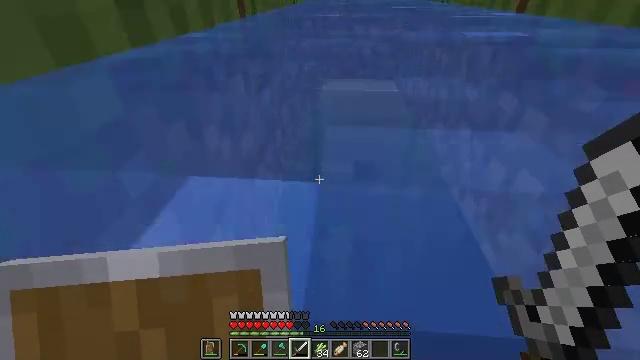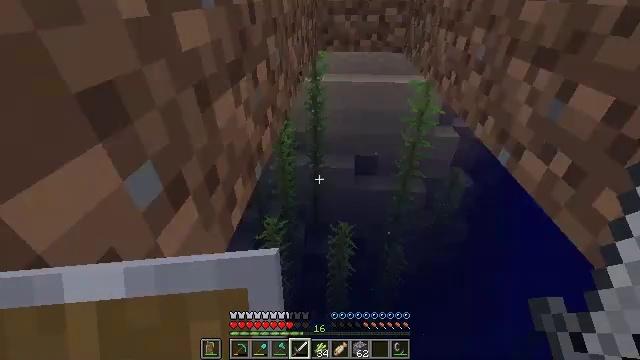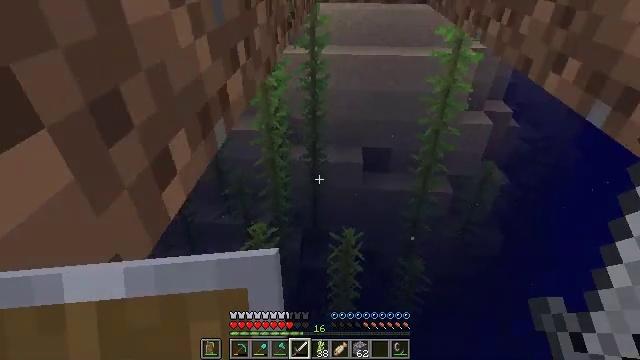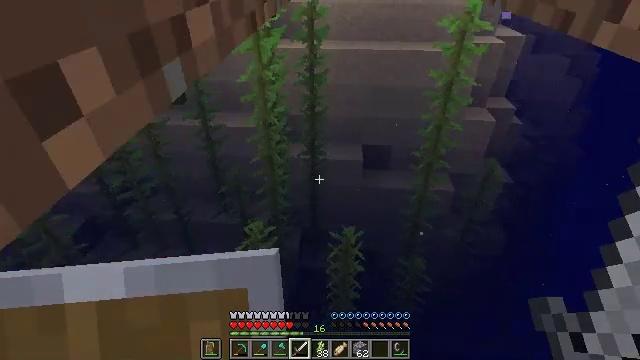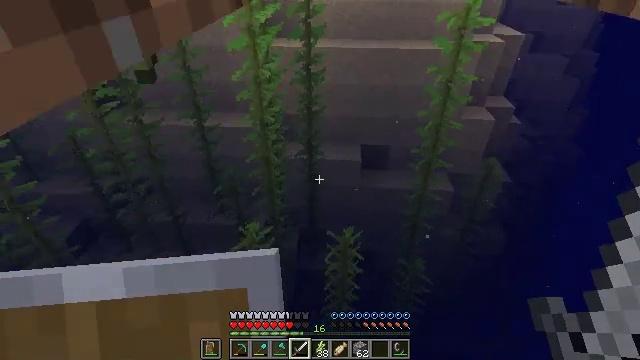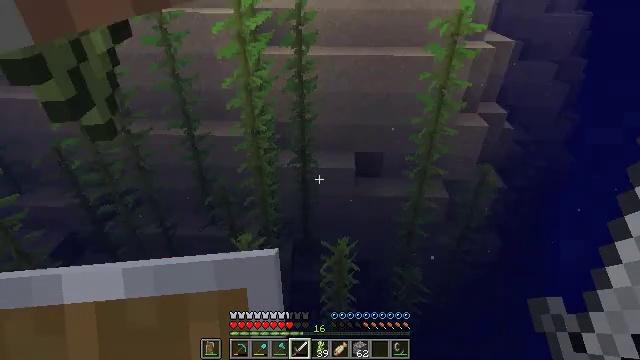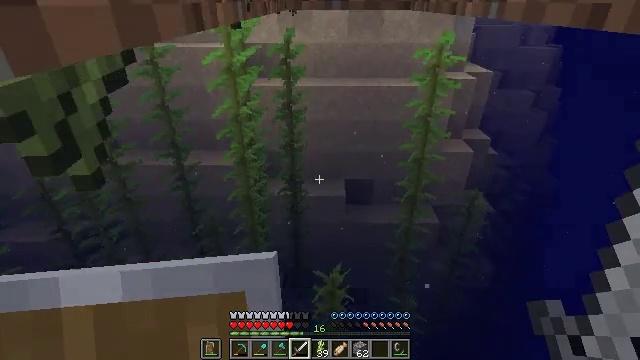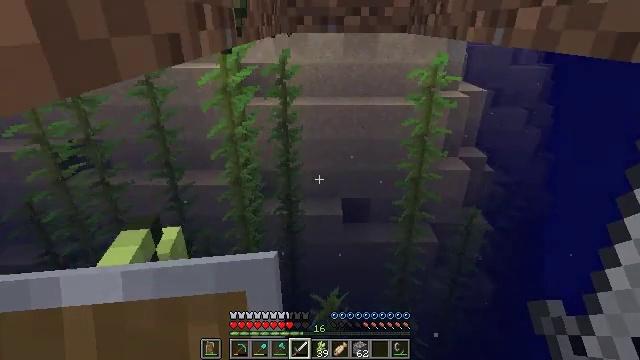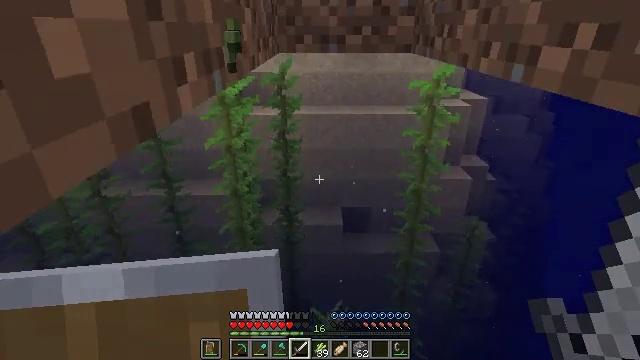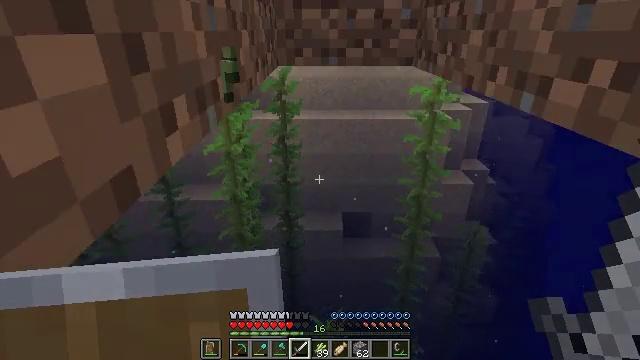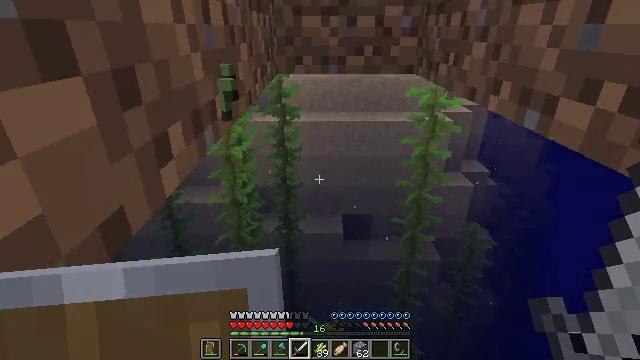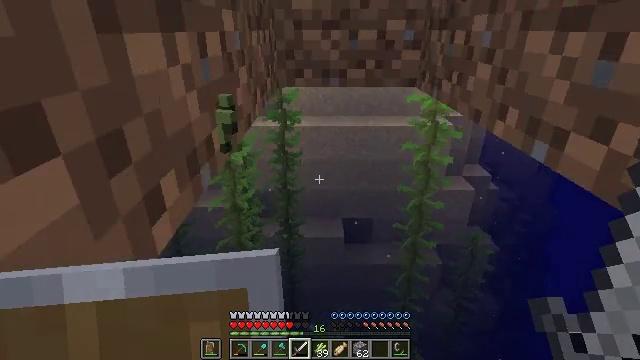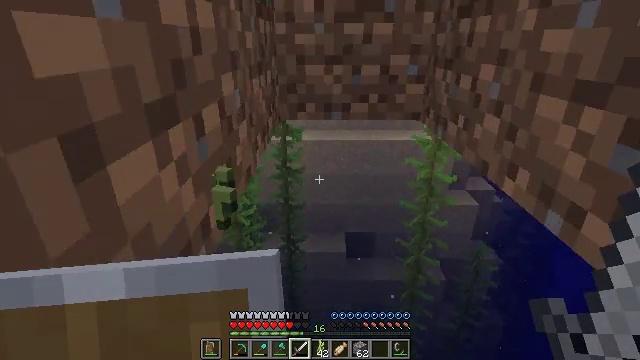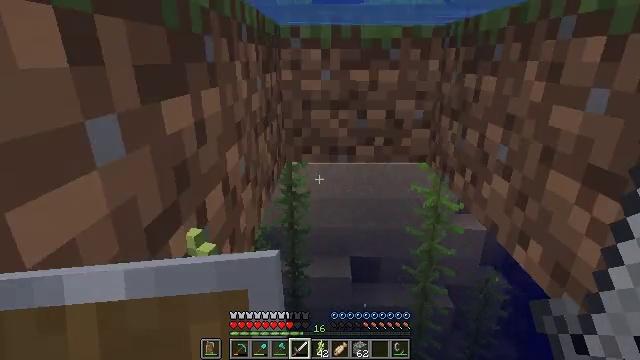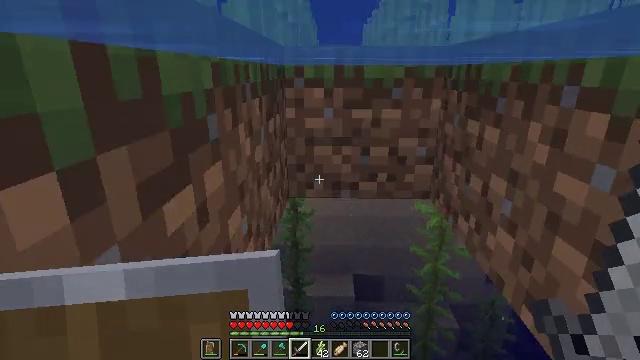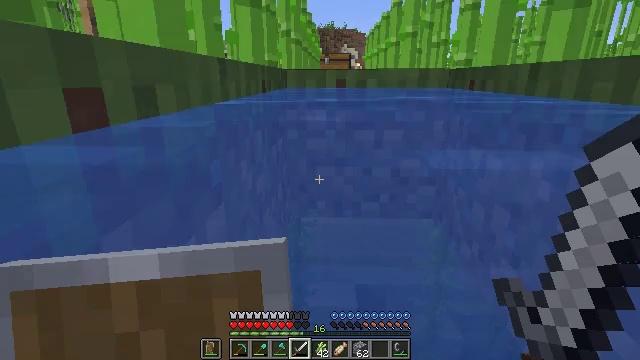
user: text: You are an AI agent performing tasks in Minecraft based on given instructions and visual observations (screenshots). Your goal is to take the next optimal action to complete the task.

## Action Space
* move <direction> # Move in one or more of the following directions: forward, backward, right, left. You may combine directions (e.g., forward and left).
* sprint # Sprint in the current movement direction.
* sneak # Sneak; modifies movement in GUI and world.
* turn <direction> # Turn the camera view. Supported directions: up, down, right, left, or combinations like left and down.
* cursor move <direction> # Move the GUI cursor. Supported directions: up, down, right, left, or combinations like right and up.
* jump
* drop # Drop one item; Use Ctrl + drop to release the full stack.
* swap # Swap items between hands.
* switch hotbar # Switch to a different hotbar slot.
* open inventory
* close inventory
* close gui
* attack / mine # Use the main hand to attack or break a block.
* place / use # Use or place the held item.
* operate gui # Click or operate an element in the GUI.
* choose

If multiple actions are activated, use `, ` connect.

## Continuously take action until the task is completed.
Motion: motion action
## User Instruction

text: Gather kelp growing in the sea.
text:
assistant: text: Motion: move forward
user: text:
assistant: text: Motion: move forward
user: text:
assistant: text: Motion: move forward
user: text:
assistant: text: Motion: move forward, jump
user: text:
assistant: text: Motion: move forward, turn right and up, jump
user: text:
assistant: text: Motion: move forward, turn right and up, jump
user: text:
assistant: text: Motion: move forward, turn up, jump
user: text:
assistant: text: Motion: move forward, jump
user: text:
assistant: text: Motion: move forward, jump
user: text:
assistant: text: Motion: move forward, jump
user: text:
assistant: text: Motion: move forward, jump
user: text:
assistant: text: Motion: turn up, jump
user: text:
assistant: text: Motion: turn left and up, jump
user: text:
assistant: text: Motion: turn up, jump
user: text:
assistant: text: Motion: turn up, jump
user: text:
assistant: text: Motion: jump
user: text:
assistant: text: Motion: move forward, jump
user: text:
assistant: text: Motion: move forward, jump
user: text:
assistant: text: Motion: move forward, jump
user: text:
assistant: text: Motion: move forward, turn down, jump
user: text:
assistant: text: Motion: move forward, turn down, jump
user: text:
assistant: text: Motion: move forward, turn down, jump
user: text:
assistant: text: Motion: move forward, turn down, jump
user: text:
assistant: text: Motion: move forward, jump
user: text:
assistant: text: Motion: move forward, jump
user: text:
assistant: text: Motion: move forward, jump
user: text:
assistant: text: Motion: move forward, jump
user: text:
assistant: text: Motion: move forward, jump
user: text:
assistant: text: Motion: move forward, jump
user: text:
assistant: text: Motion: move forward, jump